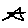
Label: star